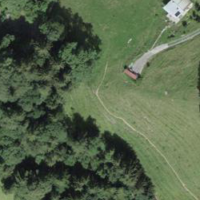
EUNIS habitat code: 43
Species observed at this site:
Rhagonycha fulva
Camponotus herculeanus
Zygaena transalpina
Zygaena loti
Trachusa byssina
Campanula glomerata
Bombus pratorum
Coptosoma scutellatum
Dinoptera collaris
Gaurotes virginea
Gymnadenia conopsea
Rutpela maculata
Euthystira brachyptera
Spialia sertorius
Eristalis tenax
Pseudochorthippus parallelus
Melanargia galathea
Neottia nidus-avis
Stenurella melanura
Spilostethus saxatilis